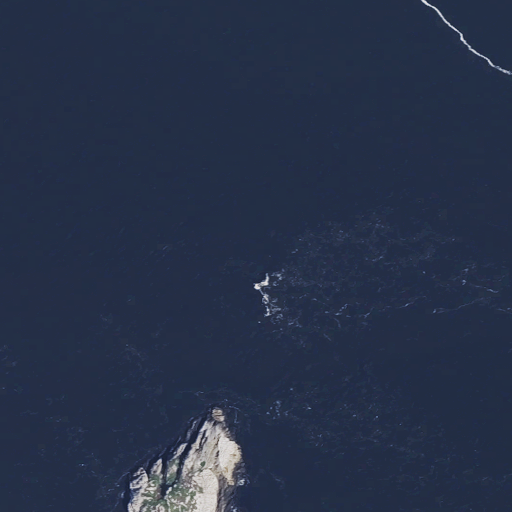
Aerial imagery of bar in Maine named Jack Rock containing open water, barren land, and herbaceous wetlands